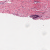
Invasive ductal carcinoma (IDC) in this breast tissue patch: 0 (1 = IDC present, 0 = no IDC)